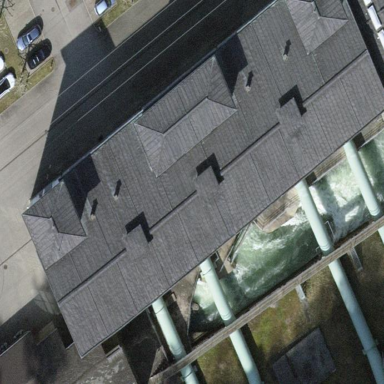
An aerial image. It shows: Industrial building housing power plant.